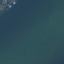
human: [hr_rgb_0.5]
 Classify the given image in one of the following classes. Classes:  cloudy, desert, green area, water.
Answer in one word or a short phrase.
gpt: water